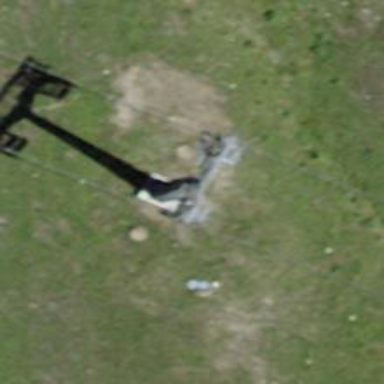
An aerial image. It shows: Building with pylon for aerialway.